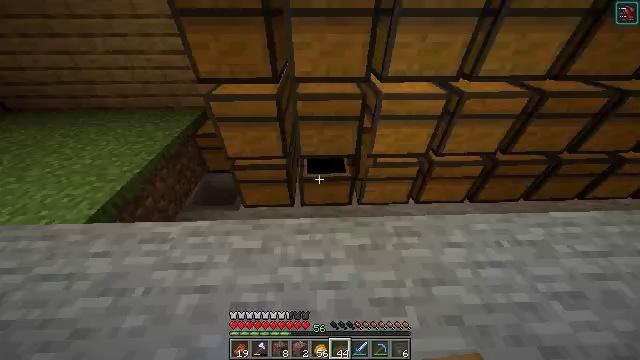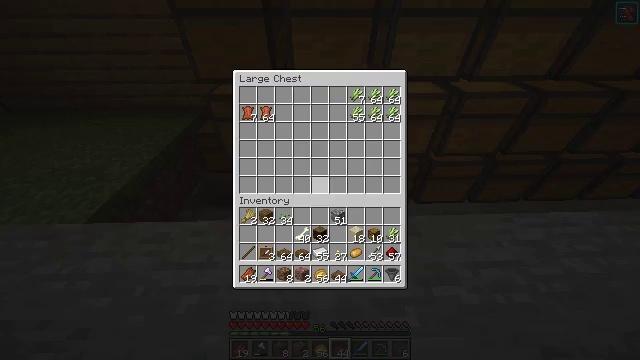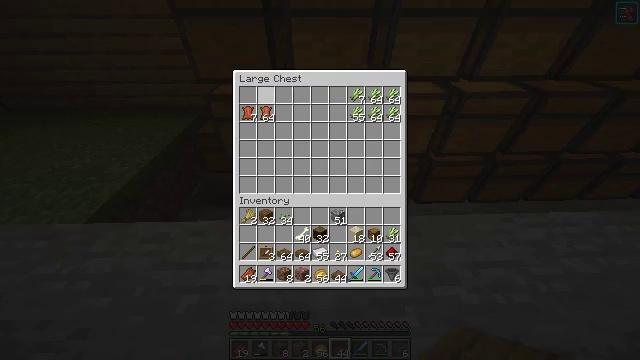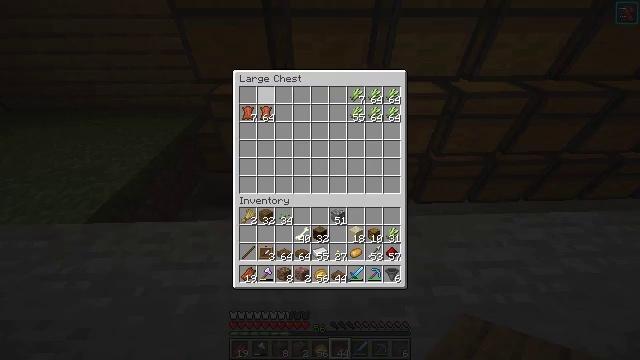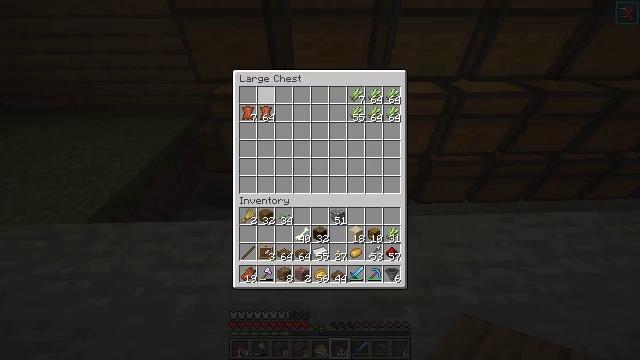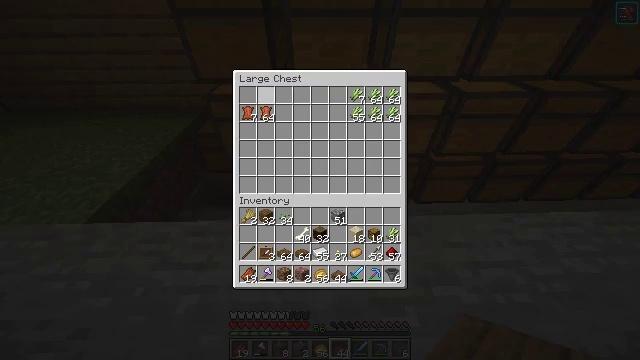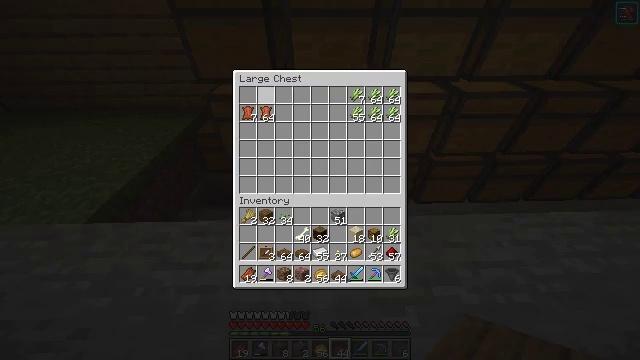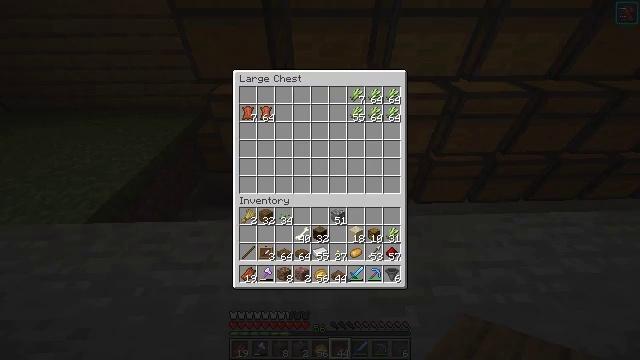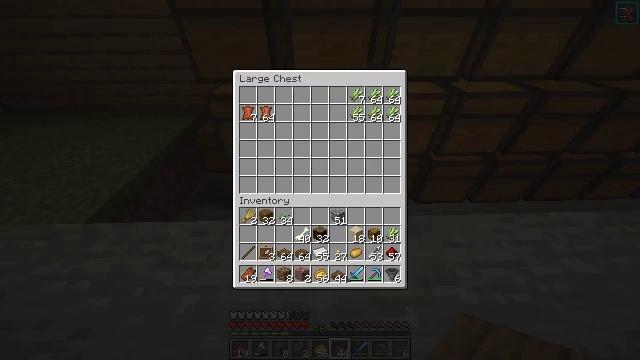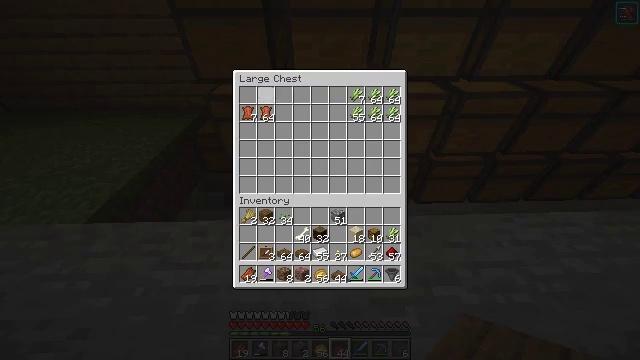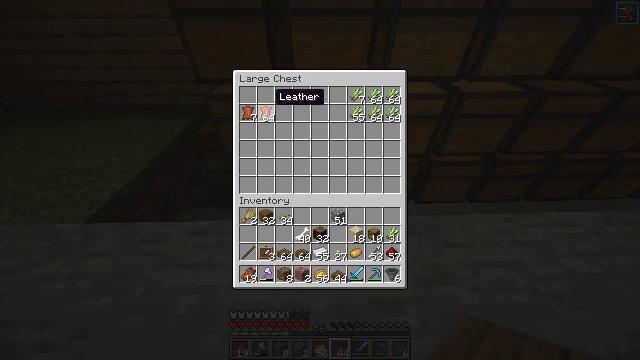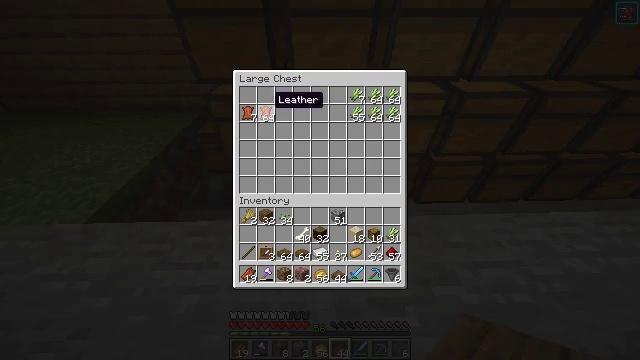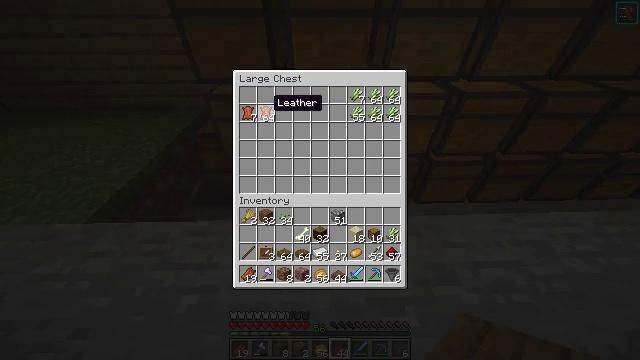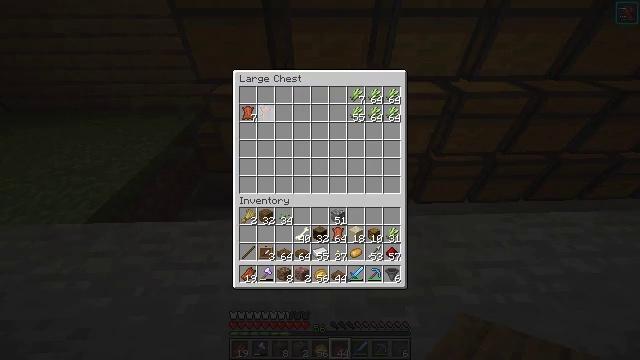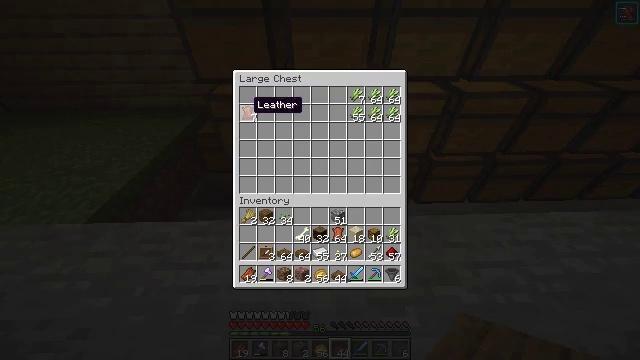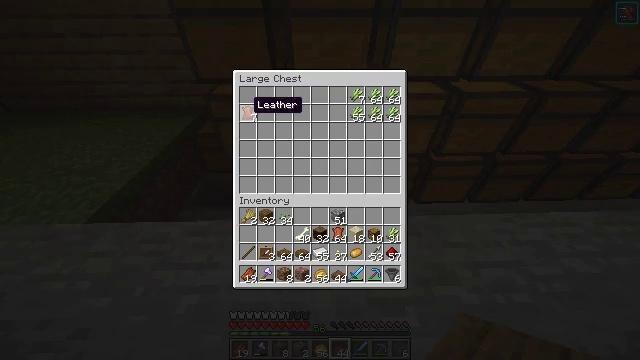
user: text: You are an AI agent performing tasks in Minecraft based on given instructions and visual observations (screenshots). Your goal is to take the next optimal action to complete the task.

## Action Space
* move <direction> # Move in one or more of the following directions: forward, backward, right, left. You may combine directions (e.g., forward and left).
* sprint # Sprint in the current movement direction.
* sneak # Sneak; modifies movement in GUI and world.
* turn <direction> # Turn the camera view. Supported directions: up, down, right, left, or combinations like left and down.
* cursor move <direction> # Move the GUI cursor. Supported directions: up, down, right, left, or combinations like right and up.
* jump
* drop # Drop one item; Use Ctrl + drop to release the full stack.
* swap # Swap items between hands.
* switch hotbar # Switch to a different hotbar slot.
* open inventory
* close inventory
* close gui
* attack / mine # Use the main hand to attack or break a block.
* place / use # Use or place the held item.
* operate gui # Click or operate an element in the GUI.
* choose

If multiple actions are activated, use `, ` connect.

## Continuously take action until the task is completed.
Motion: motion action
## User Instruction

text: Craft an item frame.
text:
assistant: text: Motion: open gui
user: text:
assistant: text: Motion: sneak
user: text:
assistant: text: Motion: no_op
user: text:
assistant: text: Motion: no_op
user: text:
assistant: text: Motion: no_op
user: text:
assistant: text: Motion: no_op
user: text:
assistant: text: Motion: cursor move left and up
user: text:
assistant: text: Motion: sneak
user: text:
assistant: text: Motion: sneak, cursor move right and down
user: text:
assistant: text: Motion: sneak, cursor move right and down
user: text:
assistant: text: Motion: sneak
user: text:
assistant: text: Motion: sneak
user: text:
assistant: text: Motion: sneak, choose
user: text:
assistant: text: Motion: sneak, cursor move left
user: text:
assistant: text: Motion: sneak
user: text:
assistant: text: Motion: sneak, choose
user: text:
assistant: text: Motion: sneak
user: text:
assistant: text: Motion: sneak
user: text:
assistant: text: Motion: sneak
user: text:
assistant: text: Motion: close gui
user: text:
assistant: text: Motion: turn right and up
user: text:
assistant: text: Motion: turn up
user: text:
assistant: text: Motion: turn right and up
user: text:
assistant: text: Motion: turn right and up
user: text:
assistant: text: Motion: turn right and up
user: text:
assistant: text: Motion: use / place
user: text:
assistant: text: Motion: use / place
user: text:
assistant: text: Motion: no_op
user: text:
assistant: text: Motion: no_op
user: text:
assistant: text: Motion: no_op